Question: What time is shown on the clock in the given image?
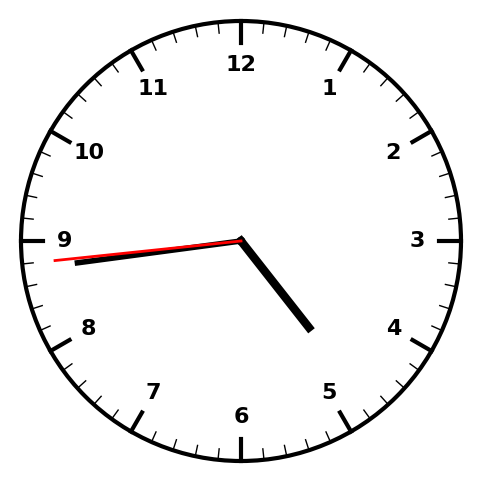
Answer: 04:43:44